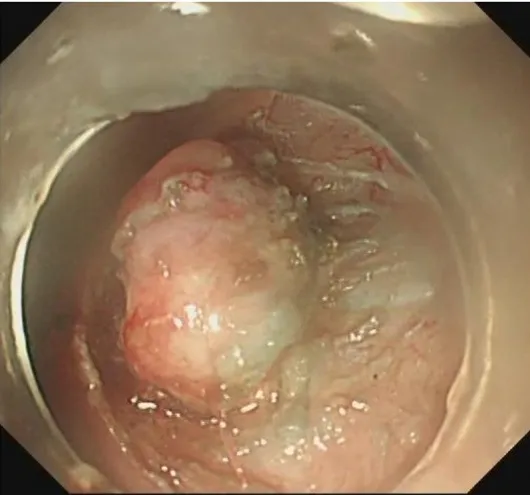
Lesion dissection.
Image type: endoscopy (gi_endoscopy)